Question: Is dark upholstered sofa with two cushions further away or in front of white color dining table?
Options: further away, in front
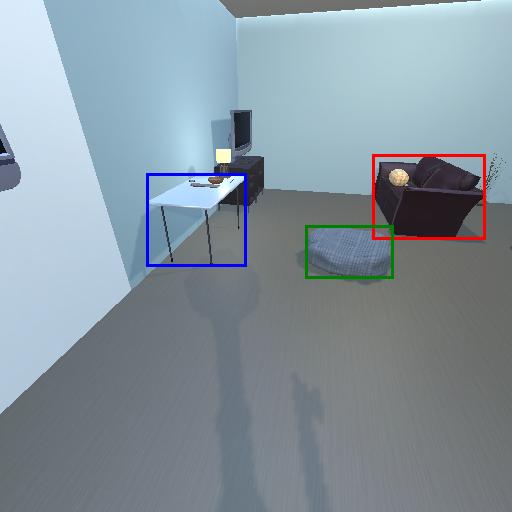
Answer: further away